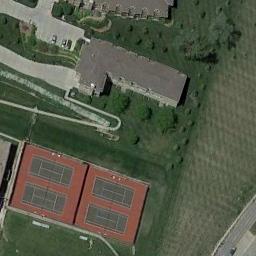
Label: tennis_court